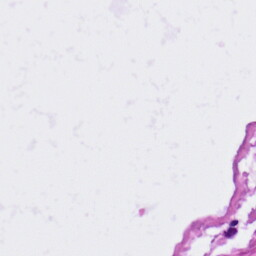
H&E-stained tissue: Lung